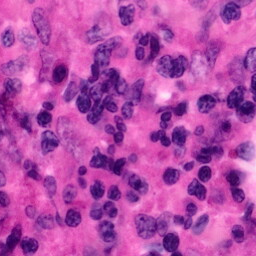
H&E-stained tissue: Pancreatic